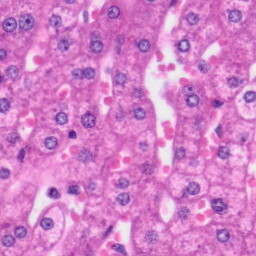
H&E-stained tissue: Liver